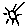
Label: sun